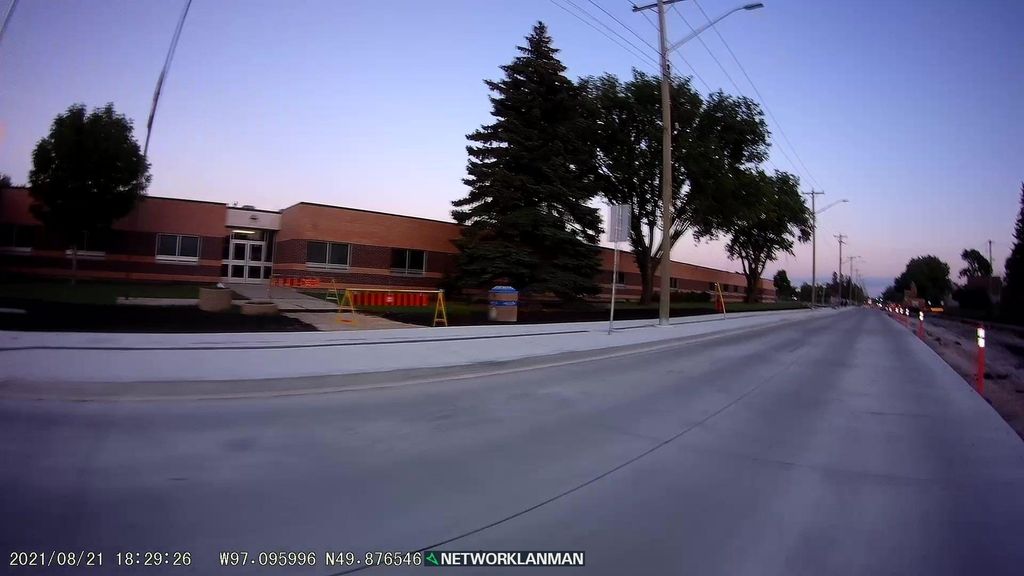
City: winnipeg